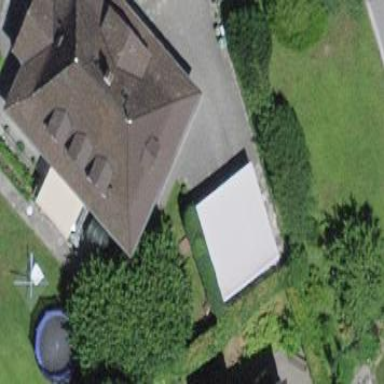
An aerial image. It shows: Detached building with hipped roof shape.